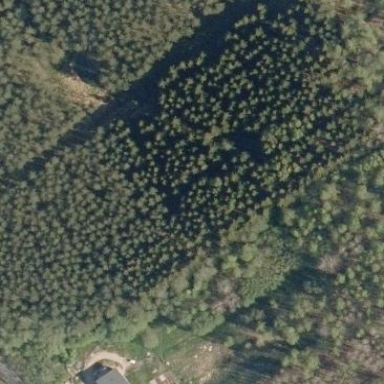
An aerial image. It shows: Forest dominated by needle-leaved trees.